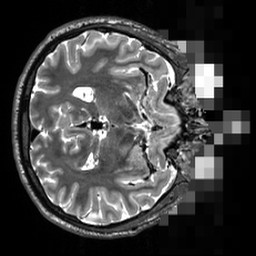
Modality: T2w
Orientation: axial
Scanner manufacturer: siemens
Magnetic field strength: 3 T
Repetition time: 3.2 s
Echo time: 0.564 s